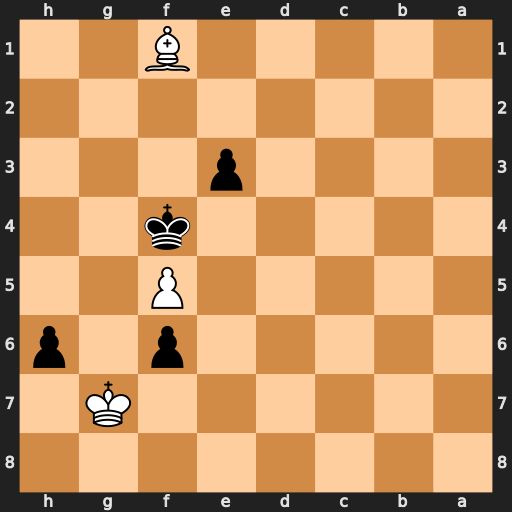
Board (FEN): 8/6K1/5p1p/5P2/5k2/4p3/8/5B2
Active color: b
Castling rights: -
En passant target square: -
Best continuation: Kg5 Kf7 h5 Ke6 h4